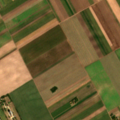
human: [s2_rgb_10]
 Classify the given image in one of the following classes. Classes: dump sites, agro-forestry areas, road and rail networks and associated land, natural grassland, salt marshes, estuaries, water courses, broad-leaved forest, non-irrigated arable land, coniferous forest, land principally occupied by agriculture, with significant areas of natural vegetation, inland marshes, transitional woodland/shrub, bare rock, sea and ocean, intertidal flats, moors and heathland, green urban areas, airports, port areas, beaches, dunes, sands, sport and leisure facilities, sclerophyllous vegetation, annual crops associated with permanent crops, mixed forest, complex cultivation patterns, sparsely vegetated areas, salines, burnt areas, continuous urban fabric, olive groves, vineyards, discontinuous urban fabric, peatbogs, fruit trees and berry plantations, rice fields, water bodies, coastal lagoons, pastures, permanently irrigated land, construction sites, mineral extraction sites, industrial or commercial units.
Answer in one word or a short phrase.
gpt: non-irrigated arable land